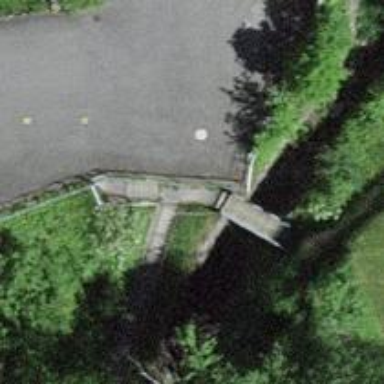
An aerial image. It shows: Cobblestone footway.